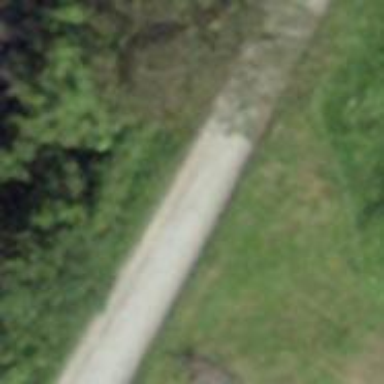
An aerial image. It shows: Unclassified road with fine gravel surface.